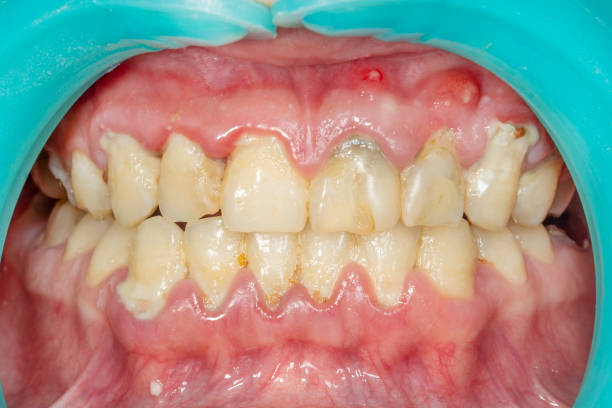
Condition: Calculus